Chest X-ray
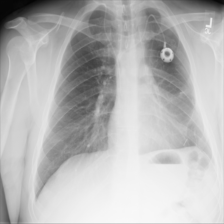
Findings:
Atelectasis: negative
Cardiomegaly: negative
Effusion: negative
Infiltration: negative
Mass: negative
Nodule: negative
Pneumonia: negative
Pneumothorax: negative
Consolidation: negative
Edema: negative
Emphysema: negative
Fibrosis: negative
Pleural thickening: negative
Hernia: negative